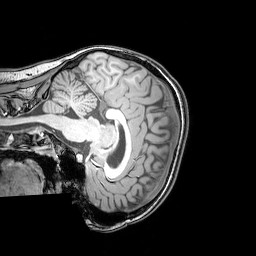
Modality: T1w
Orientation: sagittal
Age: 23
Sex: female
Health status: healthy
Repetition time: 0.081 s
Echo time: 0.037 s